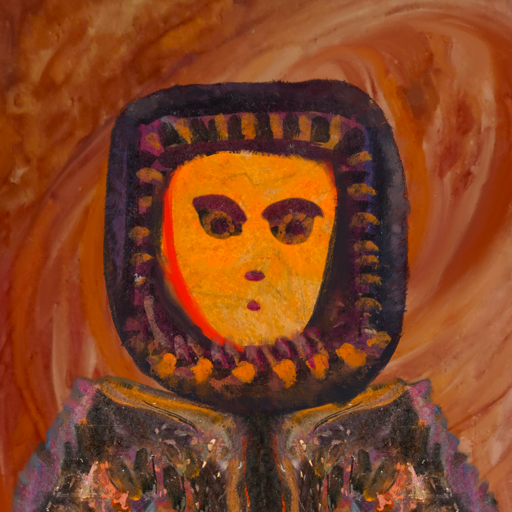
Background: Pious_Lady, Head And Neck Front: Sisters, Face Front: Doll, Bust: Gypsy_Queen, Hair Front: Doll, Head Accessory: Blank, Second Necklace: Blank, Necklace: Blank, Baby: Blank